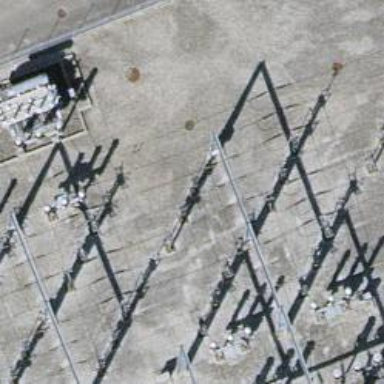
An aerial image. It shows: Power line with 3 cables. It uses busbar.